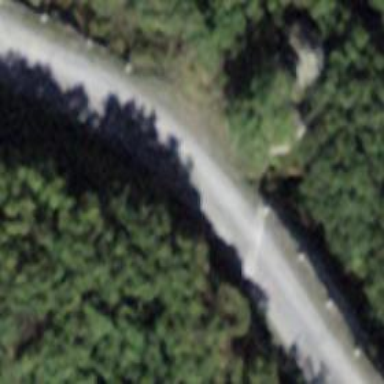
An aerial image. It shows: Passing place on the road.